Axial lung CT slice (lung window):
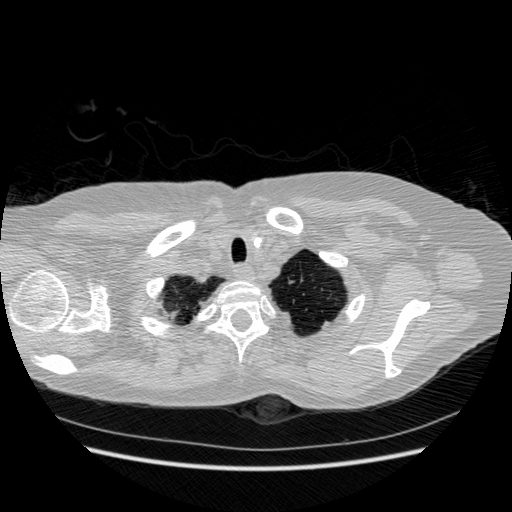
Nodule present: no